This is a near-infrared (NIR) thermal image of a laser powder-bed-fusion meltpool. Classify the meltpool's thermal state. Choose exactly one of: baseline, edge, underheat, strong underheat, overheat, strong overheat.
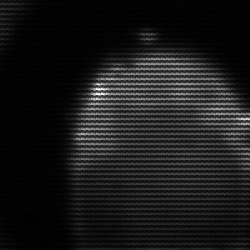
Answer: edge